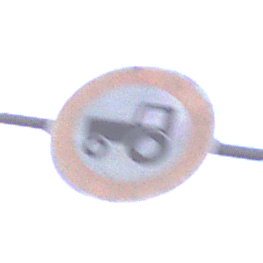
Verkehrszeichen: VerbotKraftfahrzeugeZuegeNichtSchneller25
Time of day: SunriseSunset
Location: Outdoor (Urban)
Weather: Clear
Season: NotSpecified
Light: Natural